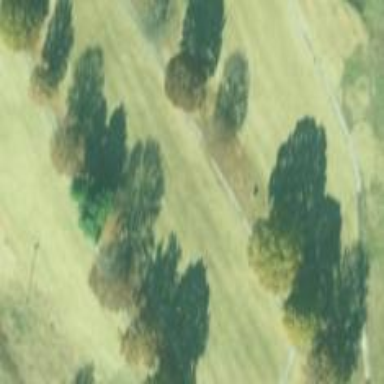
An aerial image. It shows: Grassy area designated as golf fairway.